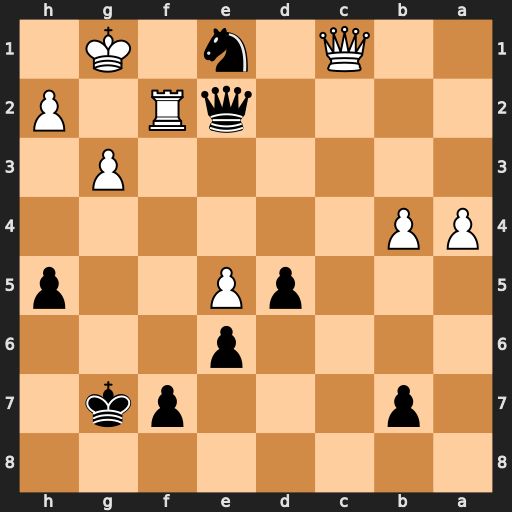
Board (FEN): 8/1p3pk1/4p3/3pP2p/PP6/6P1/4qR1P/2Q1n1K1
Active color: b
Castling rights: -
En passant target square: -
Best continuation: Qxf2+ Kxf2 Nd3+ Ke3 Nxc1